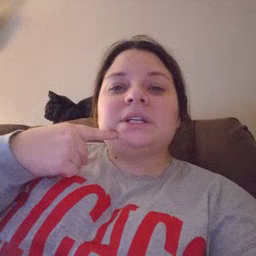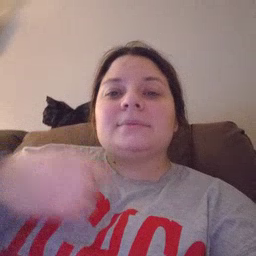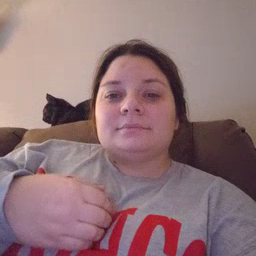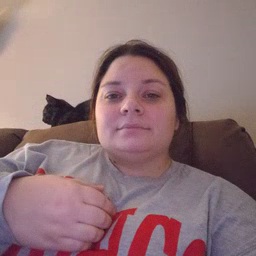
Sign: chin